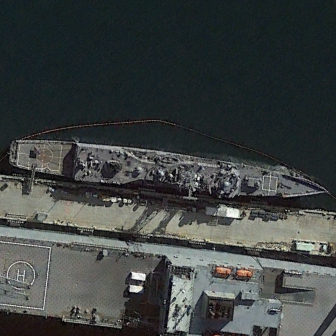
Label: cruiser